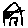
Label: house